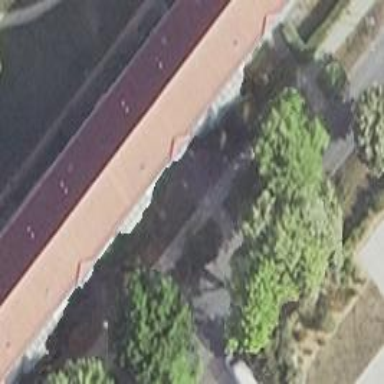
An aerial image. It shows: Gabled roof apartments building.